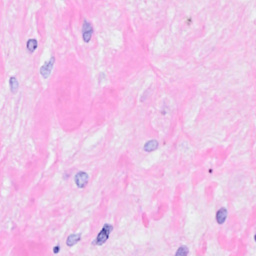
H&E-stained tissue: Breast